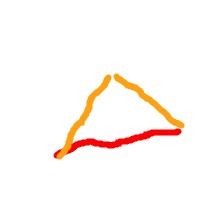
Shape: triangle